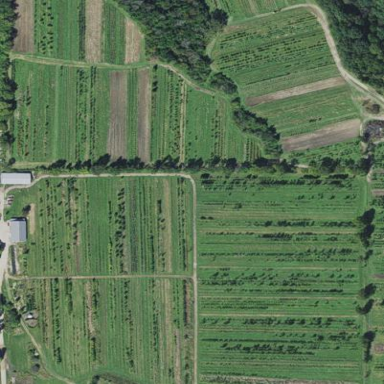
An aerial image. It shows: Plant nursery specializing in trees.